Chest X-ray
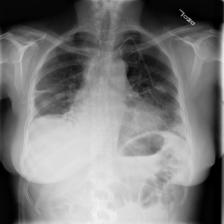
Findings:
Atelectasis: negative
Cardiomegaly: negative
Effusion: negative
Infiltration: negative
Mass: negative
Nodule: negative
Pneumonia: negative
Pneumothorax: negative
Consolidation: negative
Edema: negative
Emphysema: negative
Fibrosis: negative
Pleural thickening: positive
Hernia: negative